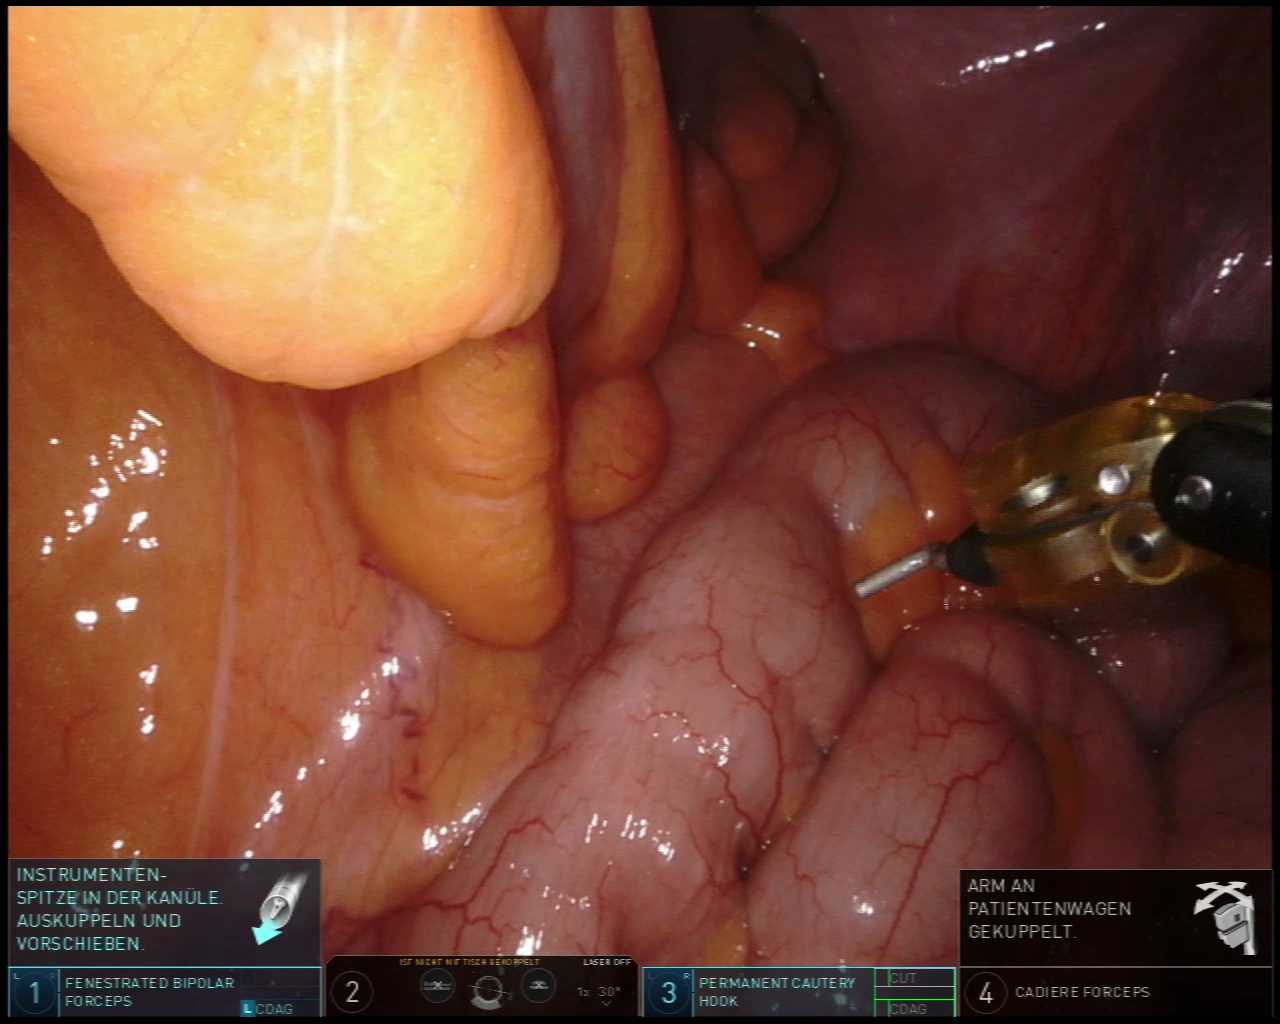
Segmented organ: colon
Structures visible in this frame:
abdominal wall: yes
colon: yes
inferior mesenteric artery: no
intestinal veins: no
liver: no
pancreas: no
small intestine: yes
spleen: no
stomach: no
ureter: no
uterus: no
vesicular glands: no